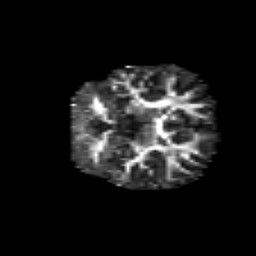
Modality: FA
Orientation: coronal
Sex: female
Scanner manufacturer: siemens
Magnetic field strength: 3 T
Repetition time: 5 s
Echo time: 0.071 s